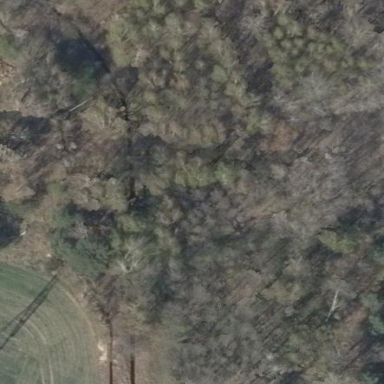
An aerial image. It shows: Forest with mixture of leaf types and cycles.